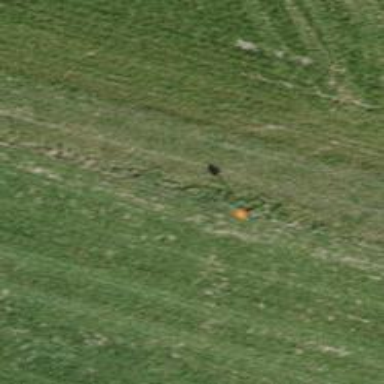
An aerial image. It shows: Aerial marker.